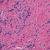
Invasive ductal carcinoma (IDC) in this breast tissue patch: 0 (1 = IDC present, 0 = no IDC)